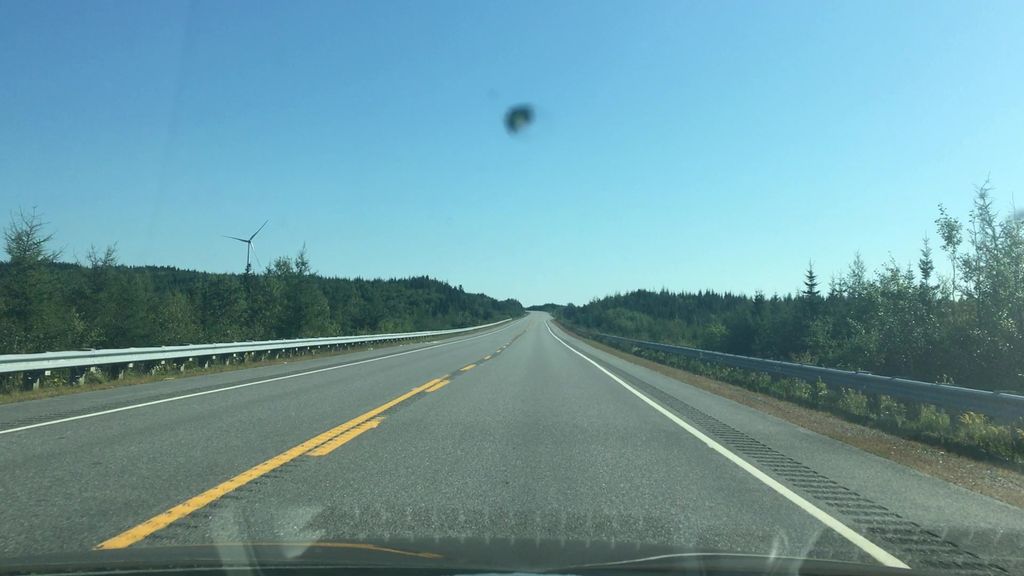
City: halifax